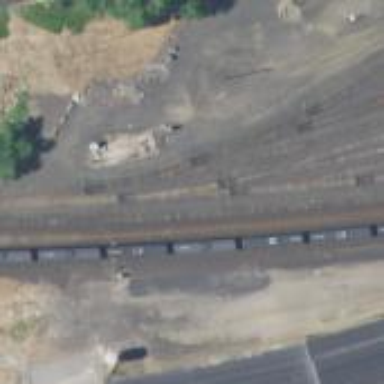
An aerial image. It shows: Railway yard used for servicing trains.